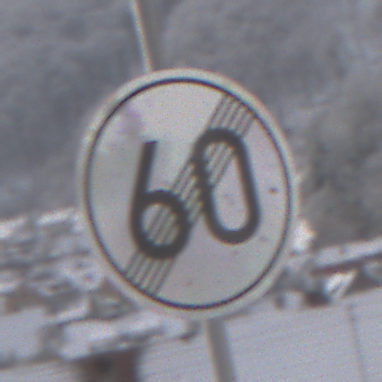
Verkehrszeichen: EndeGeschwindigkeit60
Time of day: MorningAfternoon
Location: Outdoor (Nature)
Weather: PartlyCloudy
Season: Winter
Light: Natural